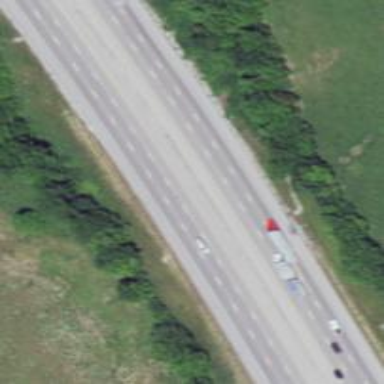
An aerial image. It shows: Motorway.